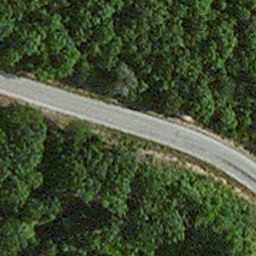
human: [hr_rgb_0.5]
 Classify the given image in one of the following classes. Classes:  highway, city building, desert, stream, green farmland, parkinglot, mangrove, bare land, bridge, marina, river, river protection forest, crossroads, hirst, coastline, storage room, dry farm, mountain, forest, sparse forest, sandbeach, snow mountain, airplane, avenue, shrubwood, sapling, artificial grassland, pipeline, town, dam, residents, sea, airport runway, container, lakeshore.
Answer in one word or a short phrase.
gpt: avenue